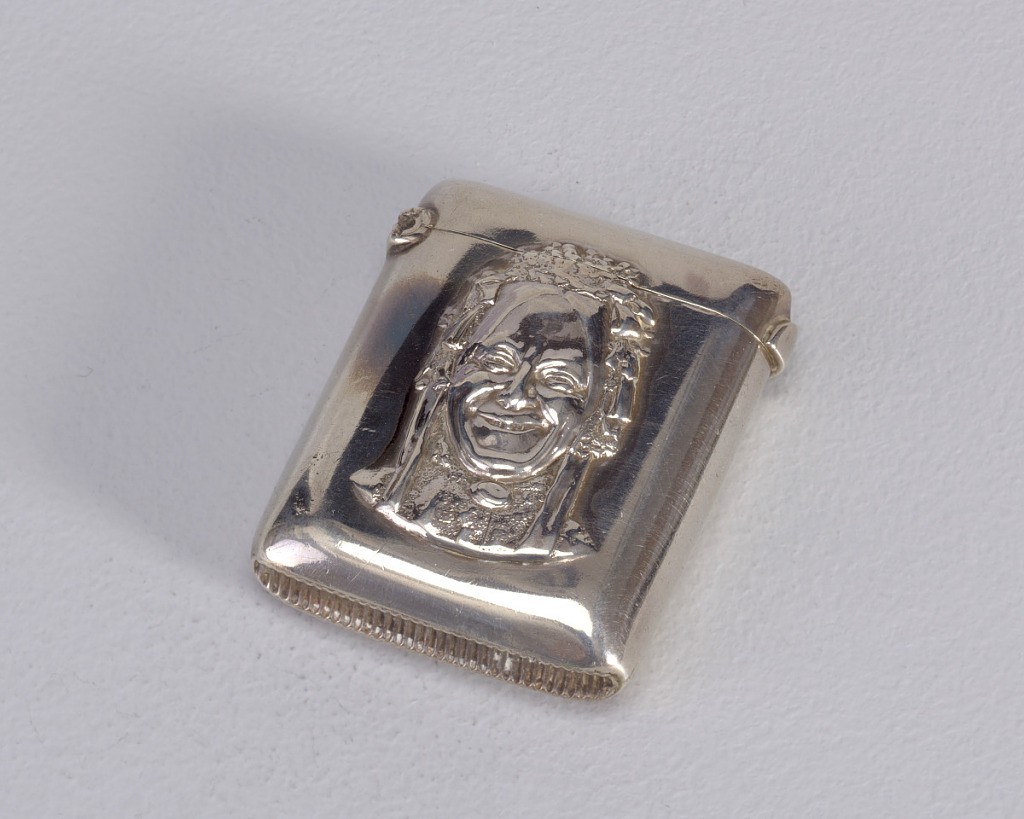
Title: Matchsafe
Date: late 19th–early 20th century
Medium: Silver
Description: Rectangle with blunt corners.  Plain silver surface with relief decoration in center a bust of grinning actor dressed as "Charlie's Aunt".